Question: So I have two tables 'customers' and 'agenda'
What I'm trying to get is all customers for user_id and their next appointment.
This is how far I got , but this keeps returning a wrong date
'''
$today = date("Y-m-d");
$this->db->select('c.firstname,c.lastname,a.date as next_appointment');
$this->db->from('customers c');
$this->db->join('agenda a','a.customer_id = c.customer_id AND a.date > '.$today.'','left');
$this->db->where('c.user_id', $user_id, FALSE);
$this->db->group_by('c.customer_id');
$this->db->order_by('c.firstname', 'asc');
$Q = $this->db->get();
die(json_encode($Q->result_array()));
'''
Here is a screenshot of the results

All these dates should be in the future otherways it should return 'NULL'
: another small thing that might be causing this is that no matter how I join '"left"' '"right"' '"inner"' It keeps returning exactly the same results.
Thanks in advance.
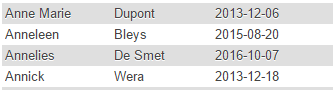
Answer: You need to your date in your query.
'''
$this->db->join('agenda a', 'a.customer_id = c.customer_id AND a.date > "'.$today.'"', 'left');
'''
Otherwise your date will be interpreted as a number, such as '2017-03-28' or '1986' (since that's what you get when you subtract).
You can also do:
'''
$this->db->join('agenda a', "a.customer_id = c.customer_id AND a.date > '{$today}'", 'left');
'''